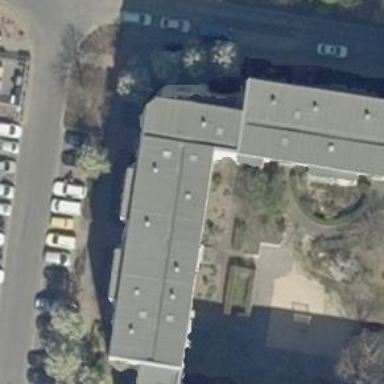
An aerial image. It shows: Flat-roofed apartment building.